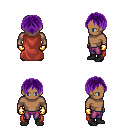
a pixel art fantasy rpg character, male body template, human, dark skin, maroon cape, magenta pants, purple parted hairstyle, gold gloves, black shoes, four views (front, back, left, right), 2x2 character sprite sheet, small pixel art, hard edges, no anti-aliasing